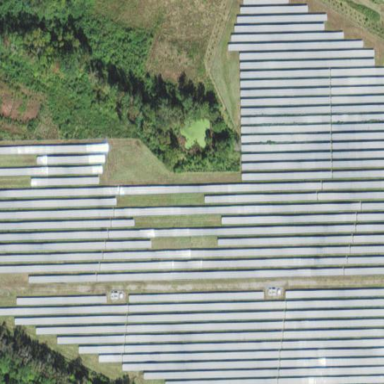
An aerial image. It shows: Industrial area with solar power plant using photovoltaic technology. The plant is surrounded by fence.